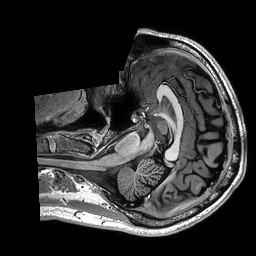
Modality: T1w
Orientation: axial
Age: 40
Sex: male
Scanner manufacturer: philips
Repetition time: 0.006528 s
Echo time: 0.00294 s